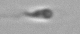
Label: flagellate_morphotype3